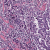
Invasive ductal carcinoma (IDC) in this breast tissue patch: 1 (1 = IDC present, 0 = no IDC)